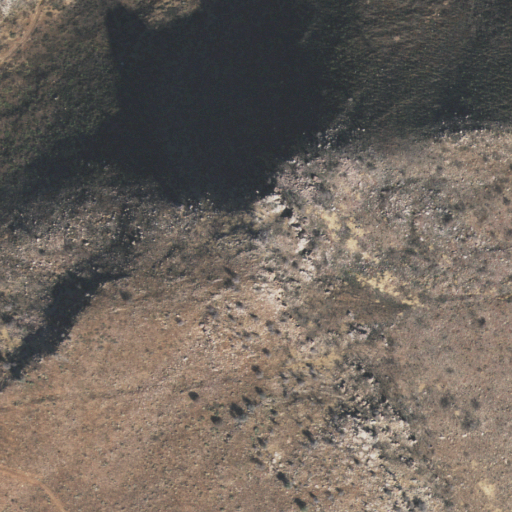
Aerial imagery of mountain in Arizona named Scott Mountain containing shrub, evergreen forest, and grassland